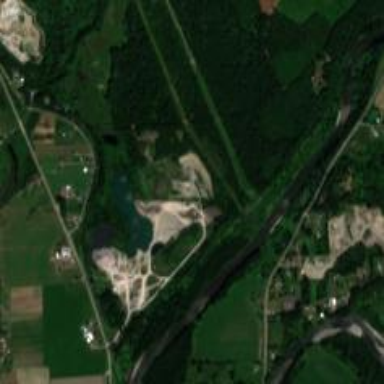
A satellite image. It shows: Quarry with gravel as the main resource.